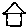
Label: house